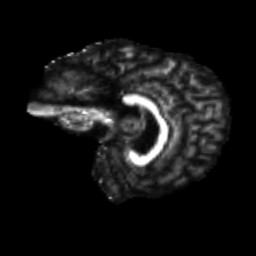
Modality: FA
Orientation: sagittal
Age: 49
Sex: male
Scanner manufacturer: siemens
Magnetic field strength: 3 T
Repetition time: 4.71 s
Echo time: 0.0906 s